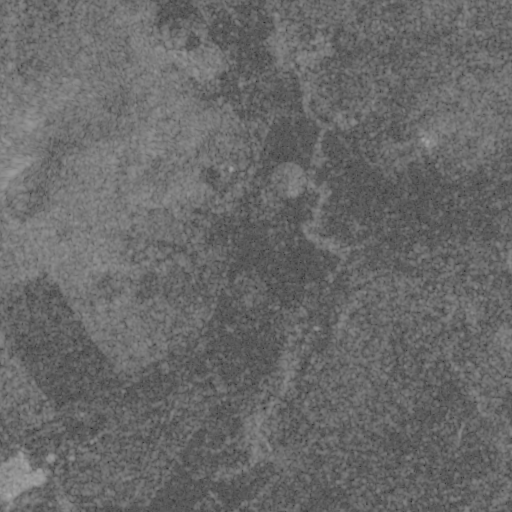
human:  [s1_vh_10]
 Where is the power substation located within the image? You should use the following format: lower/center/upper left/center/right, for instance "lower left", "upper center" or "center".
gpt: The power substation is located in the lower left of the image.
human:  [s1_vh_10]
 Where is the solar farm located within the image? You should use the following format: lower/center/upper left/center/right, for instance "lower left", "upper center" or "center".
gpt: The solar farm is located in the lower left of the image.
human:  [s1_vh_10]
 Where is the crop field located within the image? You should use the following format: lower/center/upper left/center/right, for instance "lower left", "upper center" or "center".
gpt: There is no crop field in the image.

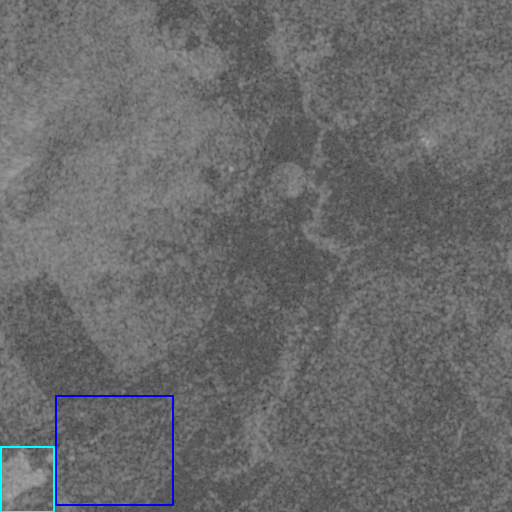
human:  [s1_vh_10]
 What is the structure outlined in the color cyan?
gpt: The structure outlined in cyan is a power substation.
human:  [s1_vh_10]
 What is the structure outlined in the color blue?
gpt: The structure outlined in blue is a solar farm.
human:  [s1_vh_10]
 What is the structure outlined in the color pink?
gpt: There is no pink outline.